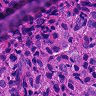
Metastatic tissue present: yes